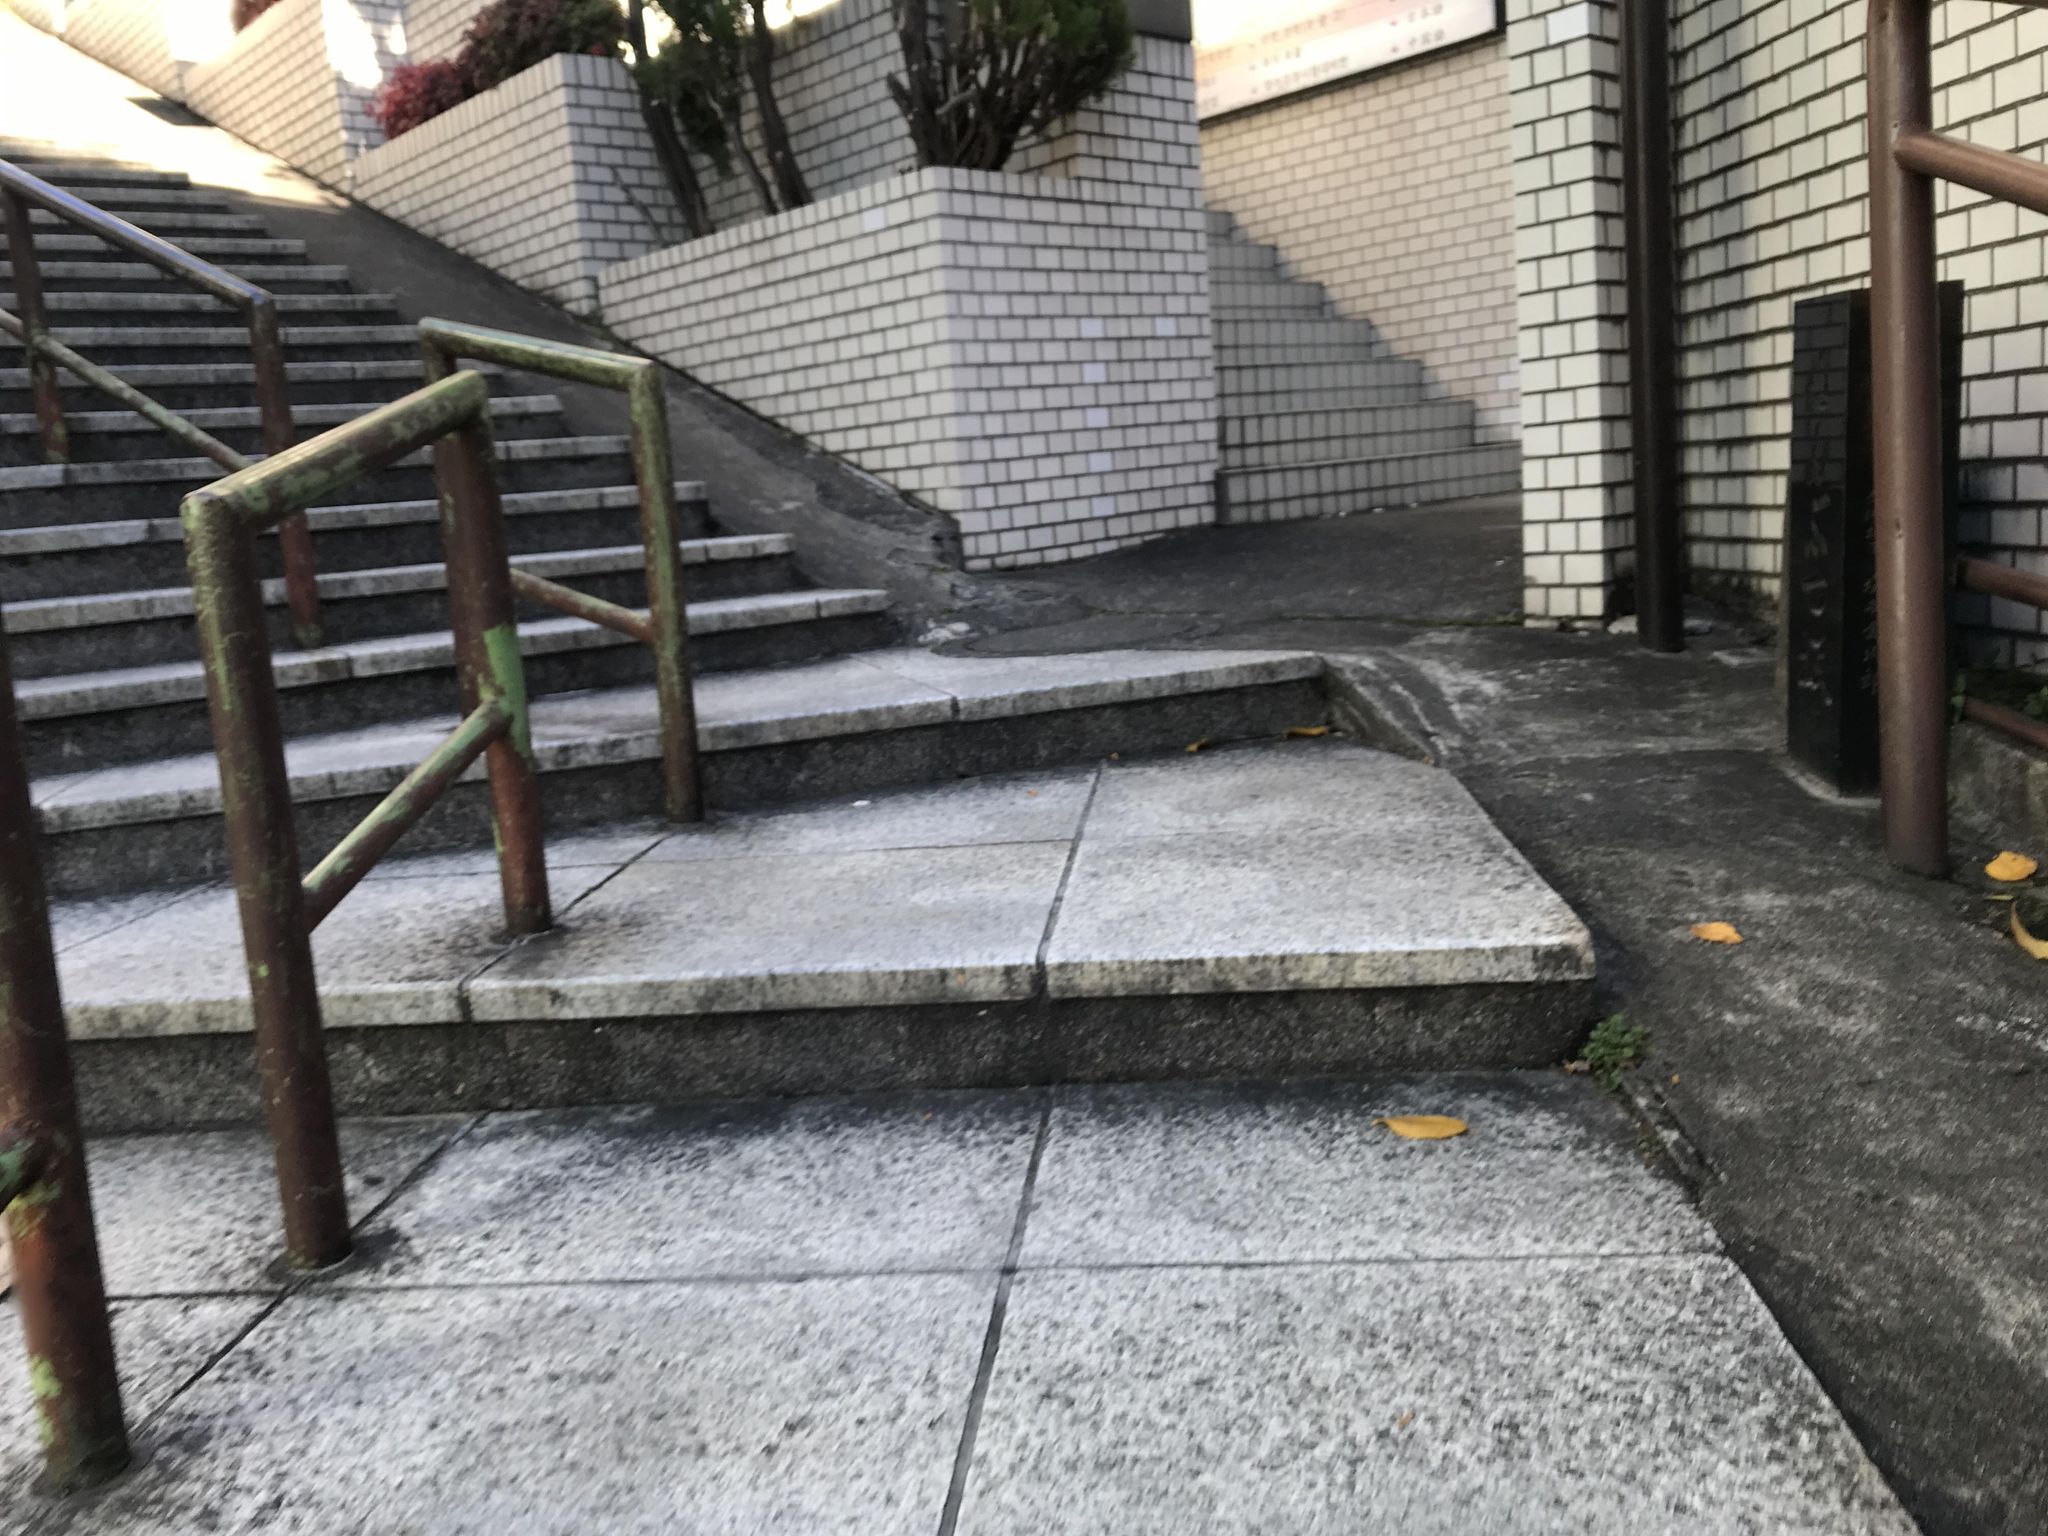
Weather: snowy
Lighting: day
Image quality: good
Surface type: walking surface
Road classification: residential, steps
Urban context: urban centre
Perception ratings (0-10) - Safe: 3.16, Lively: 3.34, Beautiful: 2.55, Boring: 1.46, Depressing: 2.26, Wealthy: 6.43